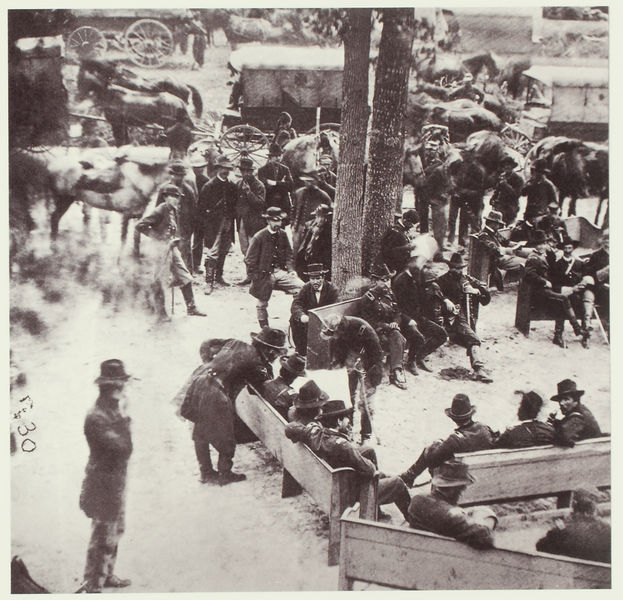
Titel: Kriegsrat a Massaponax, Virginie
Künstler: T. O’Sullivan
Schlagwörter: bäume, menschen, holz, hüte, männer, schwarz, schnee, tiere, alt, bild, pferde, pause, bank, wagen, soldaten, pfeife, warten, foto, schwarzweiß, uniform, uniformen, stiefel, verschwommen, zahl, planwagen, lager, früher, bürerkrieg